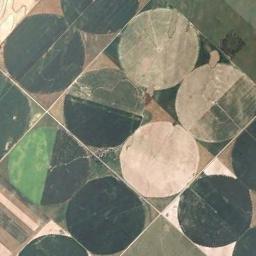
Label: circular_farmland